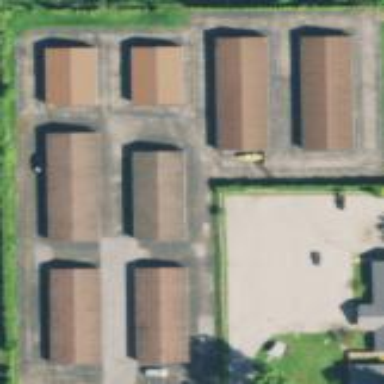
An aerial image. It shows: Garages as the designated land use.